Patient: sex M, age 66
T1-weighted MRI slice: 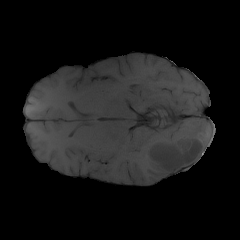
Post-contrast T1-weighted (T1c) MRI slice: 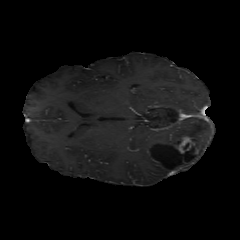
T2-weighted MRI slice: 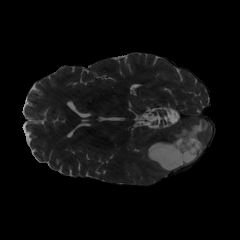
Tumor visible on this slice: yes
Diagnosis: Glioblastoma, IDH-wildtype
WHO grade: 4